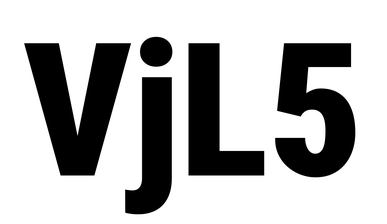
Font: Roboto_Condensed_Black